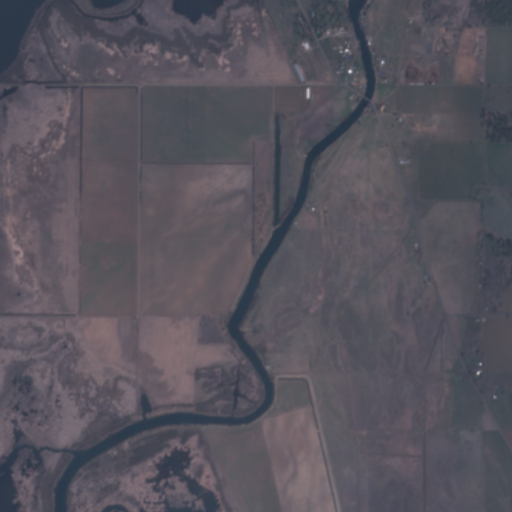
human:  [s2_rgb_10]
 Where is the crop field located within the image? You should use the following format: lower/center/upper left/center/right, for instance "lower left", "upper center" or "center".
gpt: The crop field is located in the upper right of the image.
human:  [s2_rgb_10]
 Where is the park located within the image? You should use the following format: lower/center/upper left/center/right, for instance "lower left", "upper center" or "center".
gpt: The park is located in the lower right of the image.
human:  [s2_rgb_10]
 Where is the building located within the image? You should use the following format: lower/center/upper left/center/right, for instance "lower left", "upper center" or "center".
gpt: The building is located in the upper right of the image.
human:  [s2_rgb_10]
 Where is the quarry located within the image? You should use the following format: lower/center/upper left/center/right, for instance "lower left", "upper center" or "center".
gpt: There is no quarry in the image.